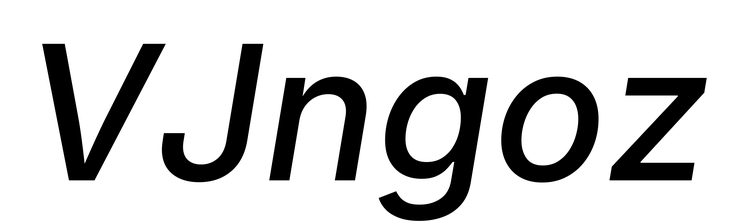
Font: Inter-Italic_Medium_Italic